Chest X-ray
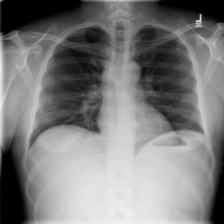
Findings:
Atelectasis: negative
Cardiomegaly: negative
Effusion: negative
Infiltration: negative
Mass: negative
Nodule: negative
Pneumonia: negative
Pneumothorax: negative
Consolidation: negative
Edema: negative
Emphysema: negative
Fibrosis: negative
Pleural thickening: negative
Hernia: negative